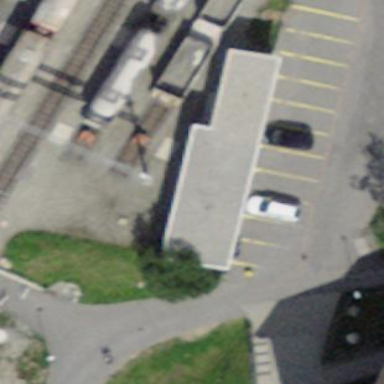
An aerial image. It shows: Service building.